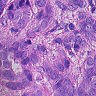
Metastatic tissue present: yes